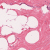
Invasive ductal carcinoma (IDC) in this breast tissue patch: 0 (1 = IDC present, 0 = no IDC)